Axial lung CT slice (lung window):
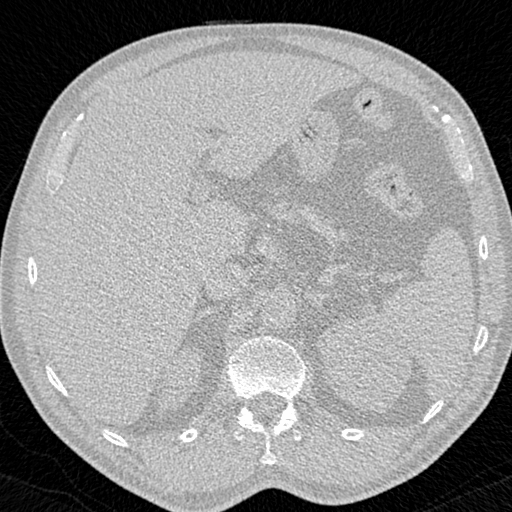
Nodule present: no